Interaction volume radius: 5 \u00c5
Interaction volume height: 10 \u00c5
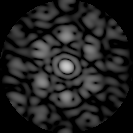
Disorder parameter: 0.5805